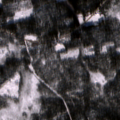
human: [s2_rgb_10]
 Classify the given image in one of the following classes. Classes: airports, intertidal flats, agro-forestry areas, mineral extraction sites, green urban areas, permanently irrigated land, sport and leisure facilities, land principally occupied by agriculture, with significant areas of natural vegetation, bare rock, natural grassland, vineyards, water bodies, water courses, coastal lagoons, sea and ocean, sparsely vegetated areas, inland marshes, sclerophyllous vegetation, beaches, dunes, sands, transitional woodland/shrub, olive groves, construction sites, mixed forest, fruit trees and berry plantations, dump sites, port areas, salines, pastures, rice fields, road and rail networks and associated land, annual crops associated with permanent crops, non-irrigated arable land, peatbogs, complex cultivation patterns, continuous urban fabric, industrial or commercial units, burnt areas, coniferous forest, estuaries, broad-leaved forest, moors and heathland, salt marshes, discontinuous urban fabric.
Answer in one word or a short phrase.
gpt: coniferous forest, mixed forest, transitional woodland/shrub